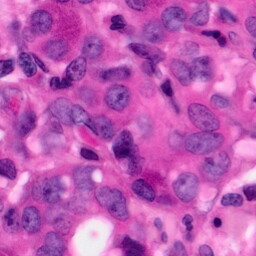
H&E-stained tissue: Pancreatic